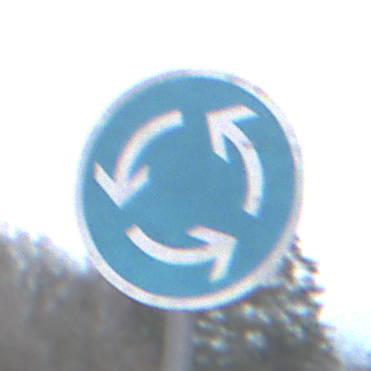
Verkehrszeichen: Kreisverkehr
Umgebung: Outdoor, Suburban
Tageszeit: MorningAfternoon
Wetter: Overcast
Licht: Natural
Jahreszeit: NotSpecified
Kontrast: LowContrast